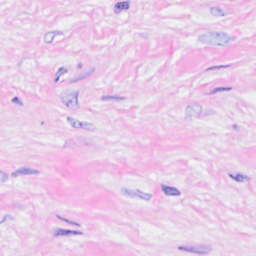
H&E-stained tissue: Breast